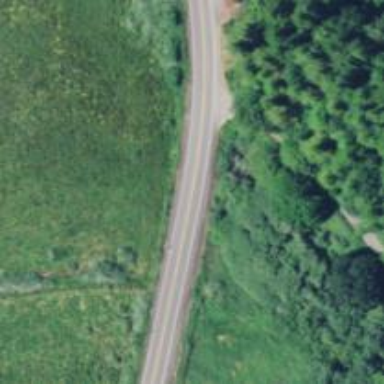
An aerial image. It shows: Secondary road with asphalt surface.